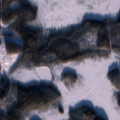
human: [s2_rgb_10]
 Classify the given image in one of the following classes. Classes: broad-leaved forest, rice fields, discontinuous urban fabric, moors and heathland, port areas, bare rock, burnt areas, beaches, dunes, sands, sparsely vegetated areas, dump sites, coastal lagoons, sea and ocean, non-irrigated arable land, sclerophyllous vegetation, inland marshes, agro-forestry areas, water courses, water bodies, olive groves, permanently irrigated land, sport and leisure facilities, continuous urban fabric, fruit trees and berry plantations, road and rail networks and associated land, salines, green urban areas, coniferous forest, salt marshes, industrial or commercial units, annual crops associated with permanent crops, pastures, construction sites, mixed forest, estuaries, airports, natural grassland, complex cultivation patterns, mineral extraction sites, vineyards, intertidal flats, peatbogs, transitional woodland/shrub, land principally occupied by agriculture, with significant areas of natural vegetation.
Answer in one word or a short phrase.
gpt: coniferous forest, mixed forest, peatbogs